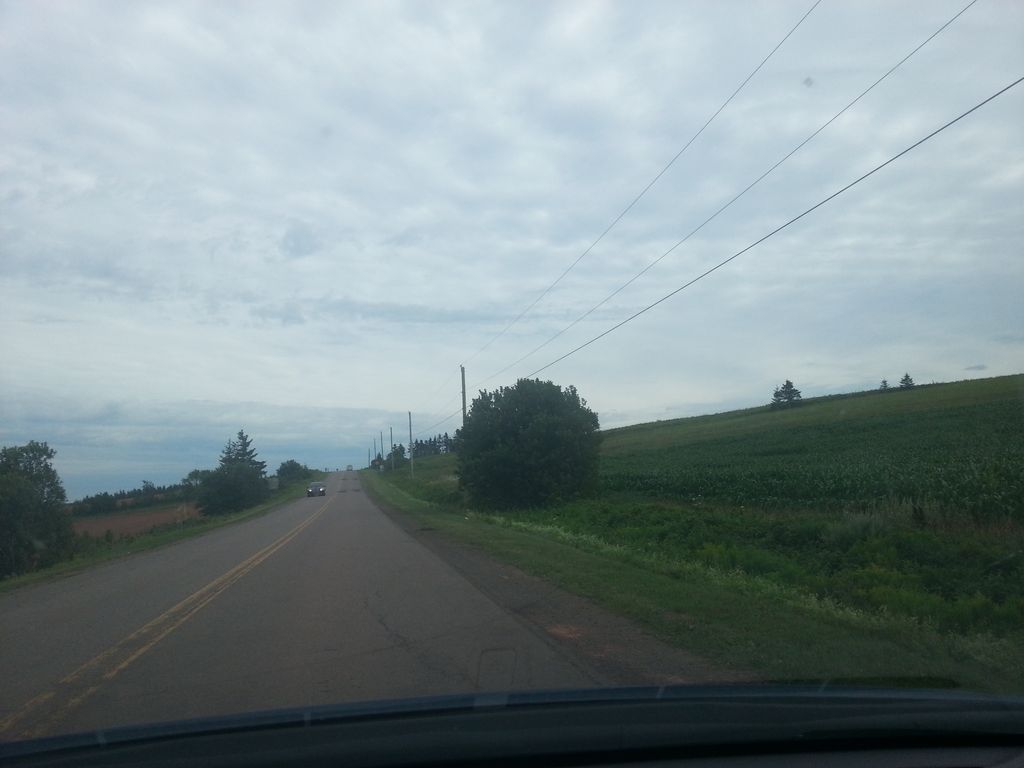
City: charlottetown